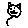
Label: cat